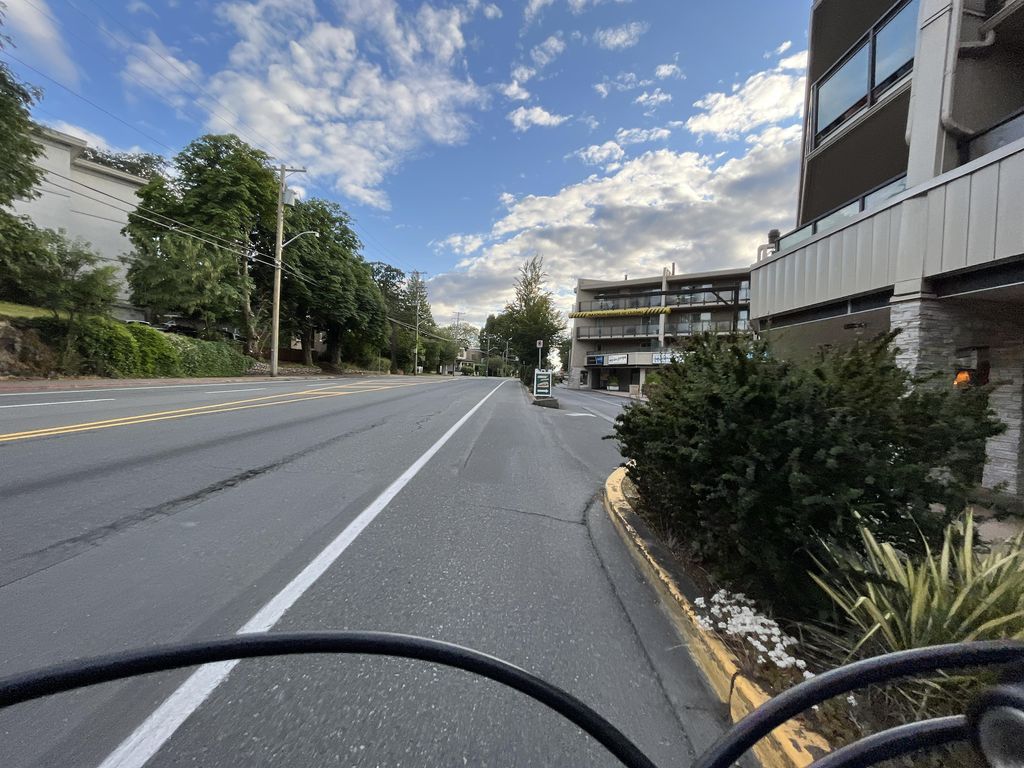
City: victoria